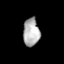
Tissue: lung
Cell type: Endothelial cells
Senescence score: 0.6189
Nuclear area (px): 446
Mean DAPI intensity: 177.646